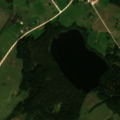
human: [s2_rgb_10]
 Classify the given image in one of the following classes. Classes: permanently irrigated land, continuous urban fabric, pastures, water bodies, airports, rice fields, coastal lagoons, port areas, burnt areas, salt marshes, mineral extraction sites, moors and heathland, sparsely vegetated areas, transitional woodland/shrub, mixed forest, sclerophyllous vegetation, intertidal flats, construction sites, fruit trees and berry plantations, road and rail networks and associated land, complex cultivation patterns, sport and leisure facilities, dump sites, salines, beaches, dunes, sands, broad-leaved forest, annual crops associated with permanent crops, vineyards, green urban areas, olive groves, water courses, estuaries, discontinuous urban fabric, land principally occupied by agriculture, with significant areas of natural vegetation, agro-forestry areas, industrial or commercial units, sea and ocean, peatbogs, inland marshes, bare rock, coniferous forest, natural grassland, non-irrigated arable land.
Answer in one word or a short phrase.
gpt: non-irrigated arable land, complex cultivation patterns, land principally occupied by agriculture, with significant areas of natural vegetation, broad-leaved forest, mixed forest, water bodies